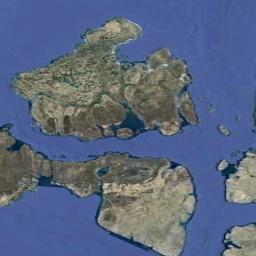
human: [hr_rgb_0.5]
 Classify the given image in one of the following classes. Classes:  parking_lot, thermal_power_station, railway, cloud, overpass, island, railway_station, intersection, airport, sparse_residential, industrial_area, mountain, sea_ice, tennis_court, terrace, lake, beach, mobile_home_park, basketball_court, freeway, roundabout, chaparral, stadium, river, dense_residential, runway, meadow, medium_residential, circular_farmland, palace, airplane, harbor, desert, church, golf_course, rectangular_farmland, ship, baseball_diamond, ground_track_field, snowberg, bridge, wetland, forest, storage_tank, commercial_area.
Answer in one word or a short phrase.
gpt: island